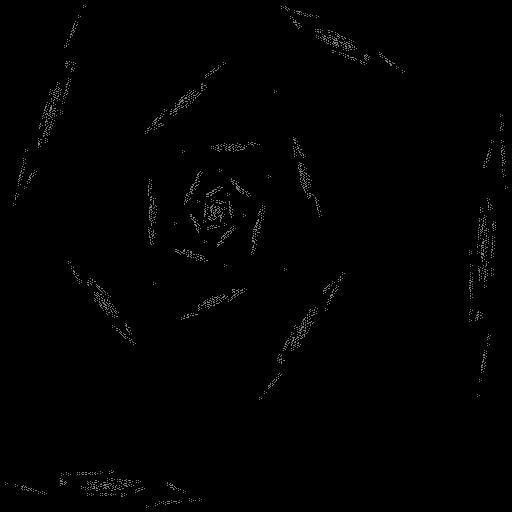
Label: rose